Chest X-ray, AP view. Patient: 56 years old, sex F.
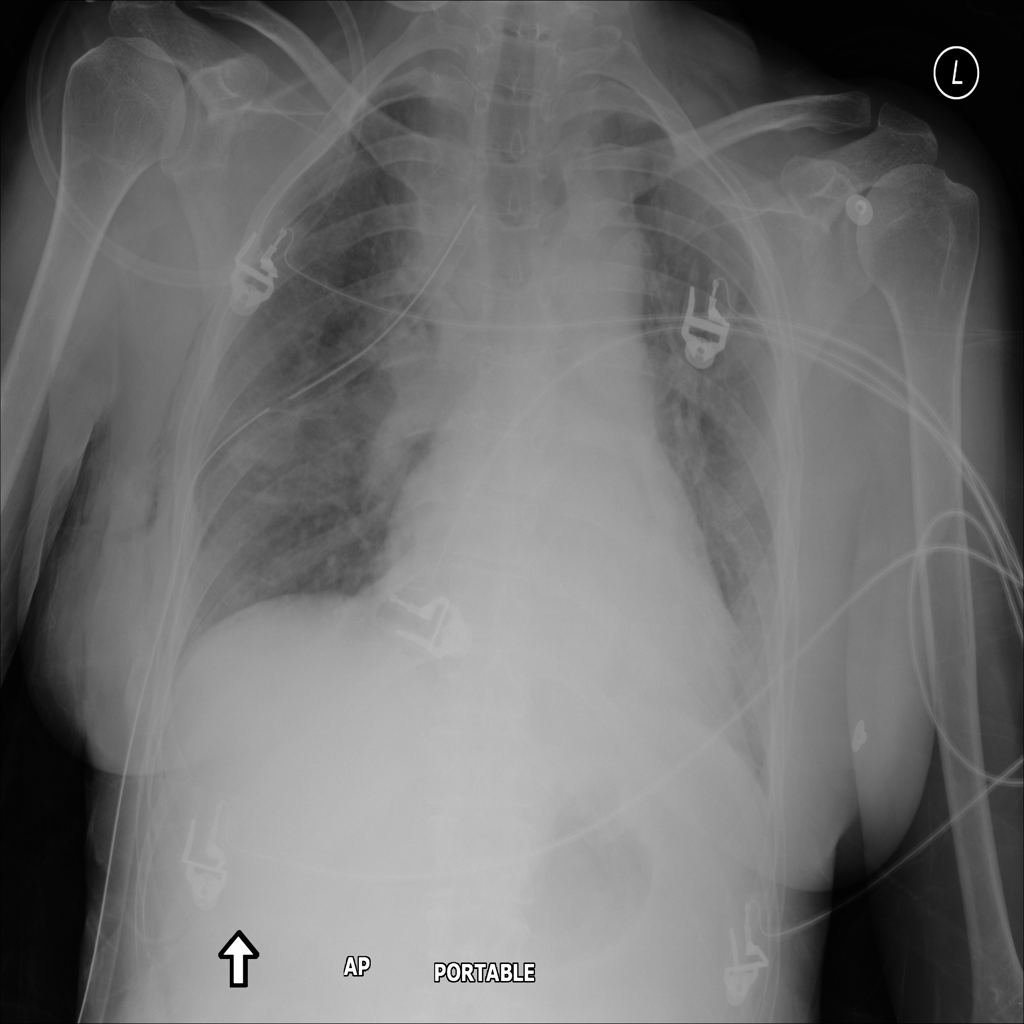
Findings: No Finding